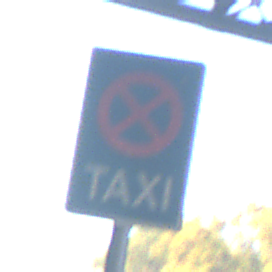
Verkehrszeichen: Taxenstand
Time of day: Midday
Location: Outdoor (Urban)
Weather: Clear
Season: NotSpecified
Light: Natural